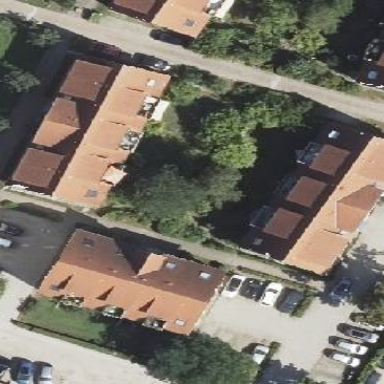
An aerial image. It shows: Apartment building with roof made of roof tiles.